Question: I am looking to add a couple of EditTexts to the toolbar in my activity as well as increase its height according to the Material design specs something like the image below :

How do I achieve this i.e. how do I add normal widgets to the toolbar and increase it height ?
Thanks !
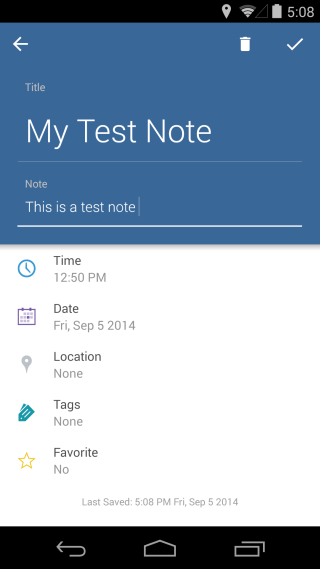
Answer: You won't believe but its so simple:
'''
<?xml version="1.0" encoding="utf-8"?>
<android.support.v7.widget.Toolbar
xmlns:android="http://schemas.android.com/apk/res/android"
xmlns:app="http://schemas.android.com/apk/res-auto"
android:layout_width="match_parent"
android:layout_height="250dp" // Height of toolbar
android:background="@color/anycolor">
<EditText
android:layout_width="match_parent"
android:layout_height="wrap_content"
android:hint=""/>
<EditText
android:layout_width="match_parent"
android:layout_height="wrap_content"
android:hint=""/>
//Add as many widgets as you want
</android.support.v7.widget.Toolbar>
'''